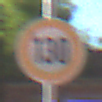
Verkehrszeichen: Geschwindigkeit130
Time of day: MorningAfternoon
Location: Outdoor (Suburban)
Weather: PartlyCloudy
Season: NotSpecified
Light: Natural